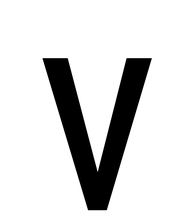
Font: Roboto_Condensed_Regular